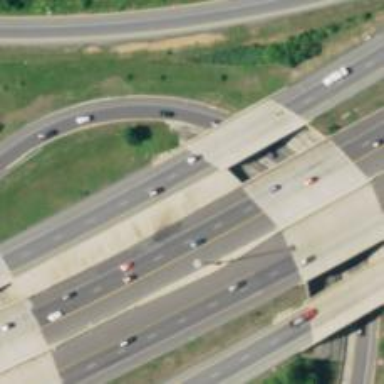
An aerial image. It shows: Bridge over motorway.